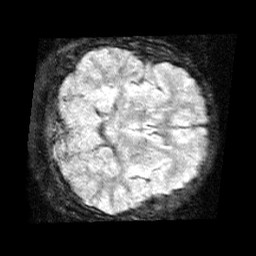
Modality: FLAIR
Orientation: axial
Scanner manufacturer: siemens
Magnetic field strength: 1.5 T
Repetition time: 8.78 s
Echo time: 0.108 s